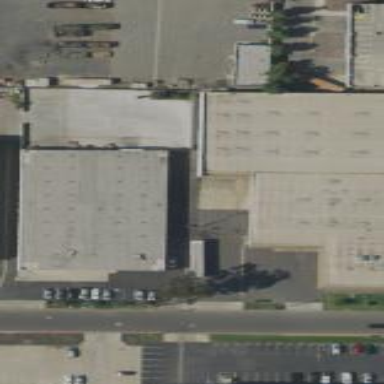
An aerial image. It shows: Commercial building.